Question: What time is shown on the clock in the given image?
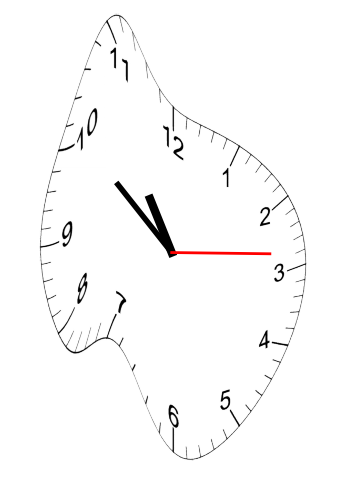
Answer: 10:51:14